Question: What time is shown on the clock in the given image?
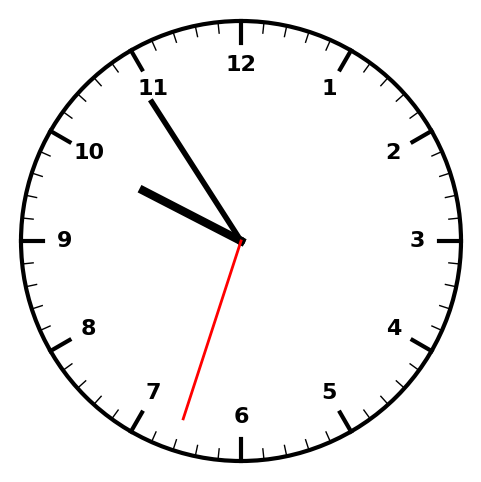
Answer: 09:54:33